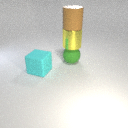
large cyan rubber cube to the left of large green rubber sphere